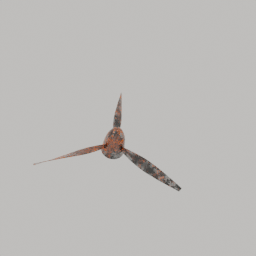
Label: mechanical